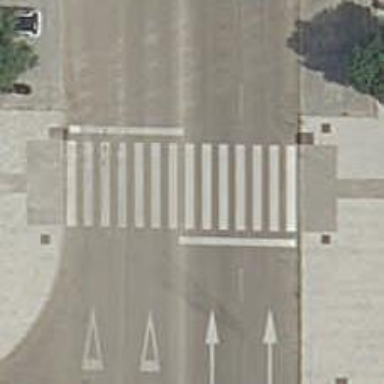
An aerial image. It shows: Uncontrolled crossing on the road.